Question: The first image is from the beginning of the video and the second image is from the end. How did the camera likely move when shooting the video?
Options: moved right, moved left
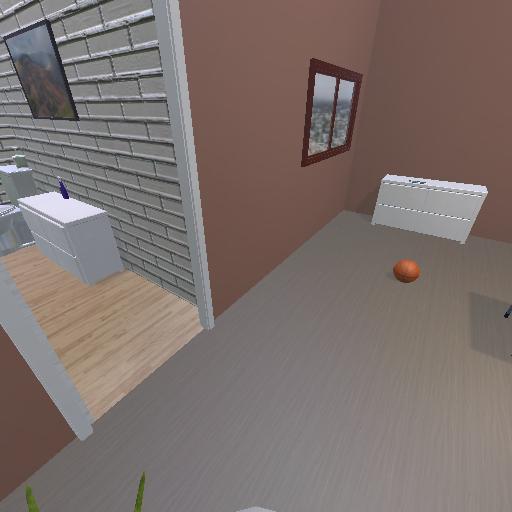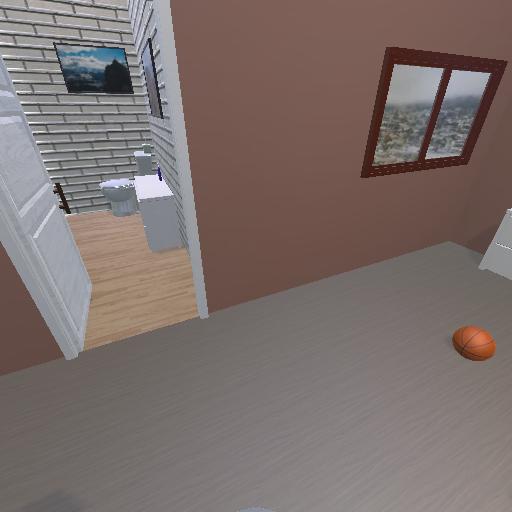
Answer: moved right